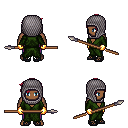
a pixel art fantasy rpg character, male body template, human, dark skin, green robe, magenta pants, ruby red pixie cut hairstyle, chain hood, gold gloves, ghillies, spear, four views (front, back, left, right), 2x2 character sprite sheet, small pixel art, hard edges, no anti-aliasing